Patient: sex F, age 58
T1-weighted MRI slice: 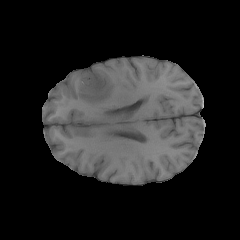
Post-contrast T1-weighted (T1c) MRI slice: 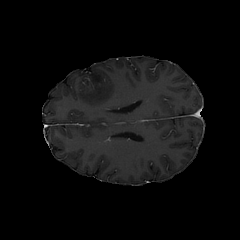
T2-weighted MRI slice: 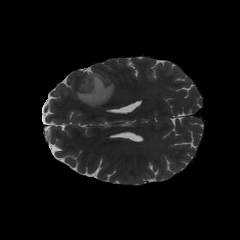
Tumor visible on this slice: yes
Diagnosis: Glioblastoma, IDH-wildtype
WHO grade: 4